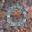
Label: 0